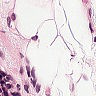
Metastatic tissue present: no